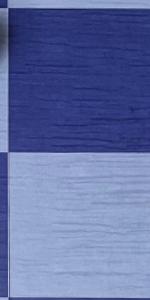
Label: Empty